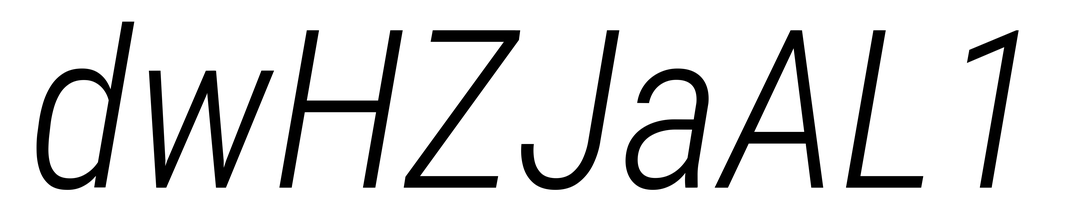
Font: Roboto-Italic_Condensed_Light_Italic